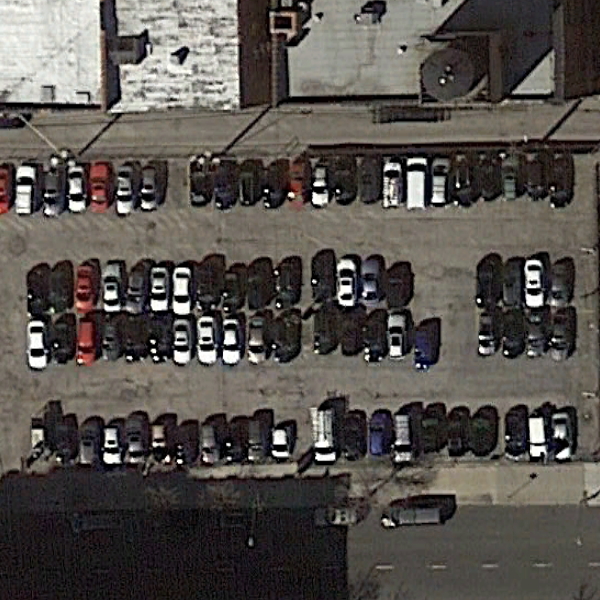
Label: Parking